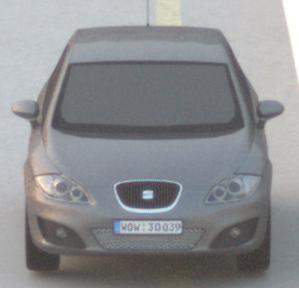
Make: SEAT
Model: Leon 1.4
Detailed model: Leon (1P)
Model produced from: 2009/04
Model produced until: 2010/08
Doors: 5
Color: gray
Road condition: dry road
Daytime: dawn
Contrast: low contrast